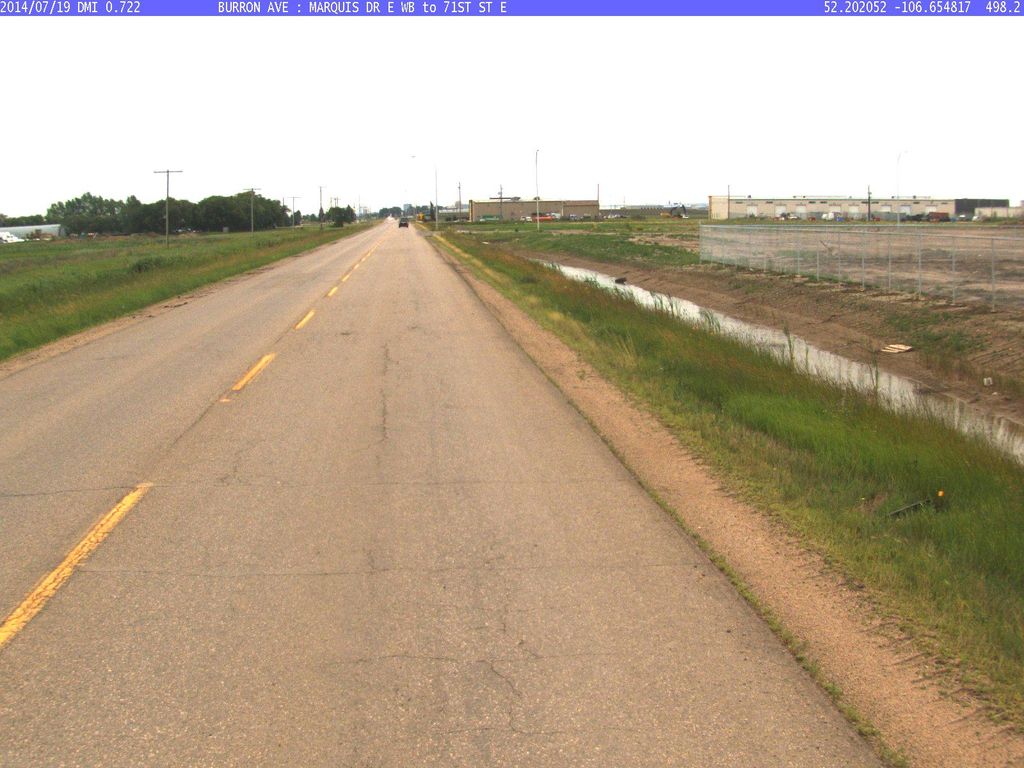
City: saskatoon